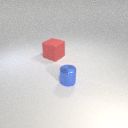
large red rubber cube to the left of small blue metal cylinder